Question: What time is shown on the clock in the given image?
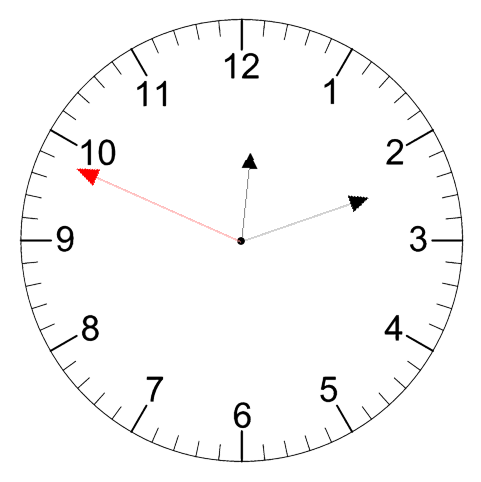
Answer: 12:11:49